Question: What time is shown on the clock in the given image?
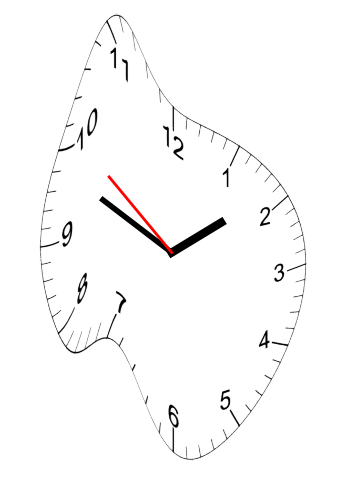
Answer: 01:48:51